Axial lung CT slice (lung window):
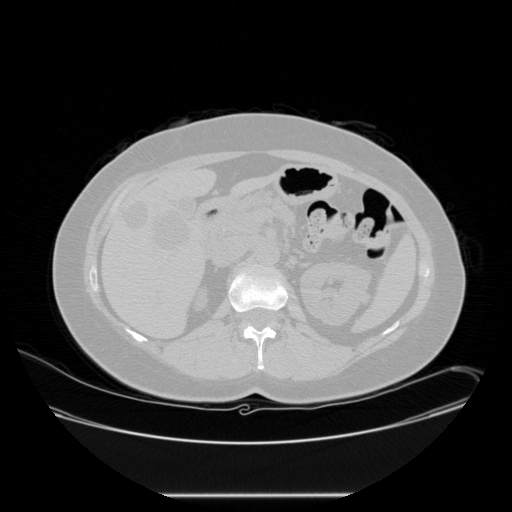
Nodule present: no